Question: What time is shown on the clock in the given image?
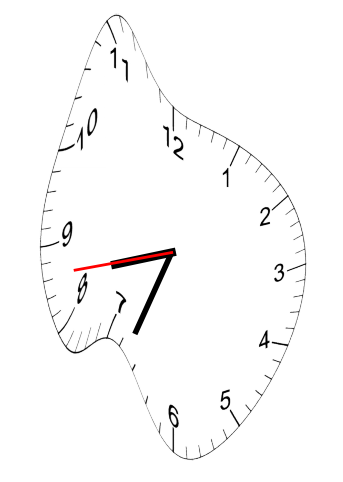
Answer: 08:33:43